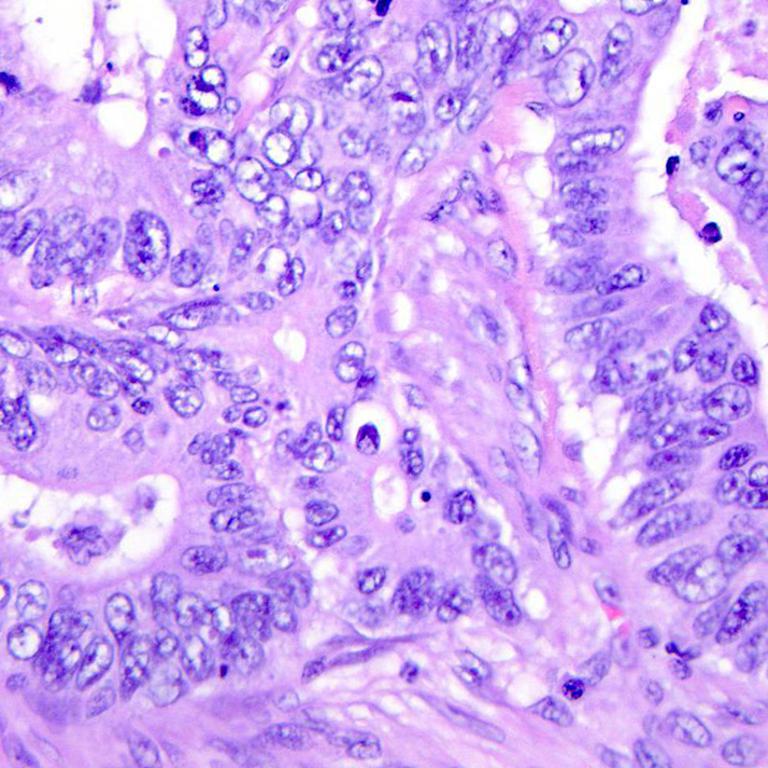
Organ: colon
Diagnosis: adenocarcinomas